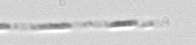
Label: Leptocylindrus